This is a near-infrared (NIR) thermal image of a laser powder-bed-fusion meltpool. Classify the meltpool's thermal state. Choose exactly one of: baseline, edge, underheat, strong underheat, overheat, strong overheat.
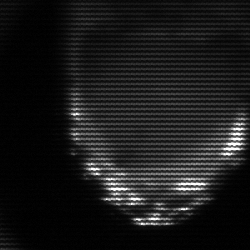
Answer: edge